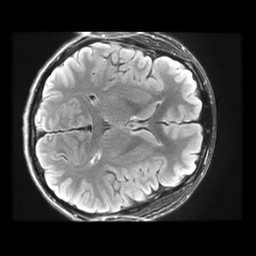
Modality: FLAIR
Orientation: axial
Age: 20
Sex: female
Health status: healthy
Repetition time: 12 s
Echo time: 0.09782 s